Interaction volume radius: 5 \u00c5
Interaction volume height: 25 \u00c5
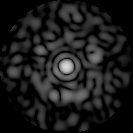
Disorder parameter: 0.8048